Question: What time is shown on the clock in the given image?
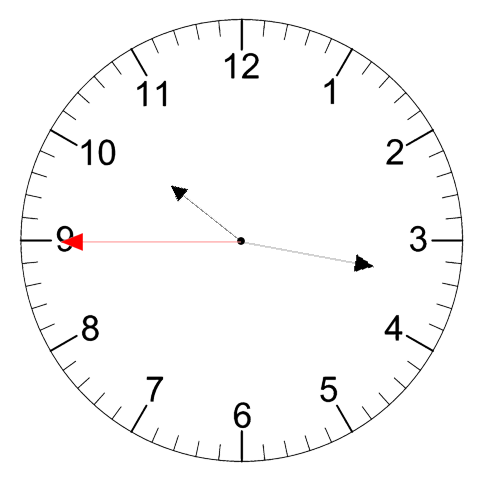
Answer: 10:16:45